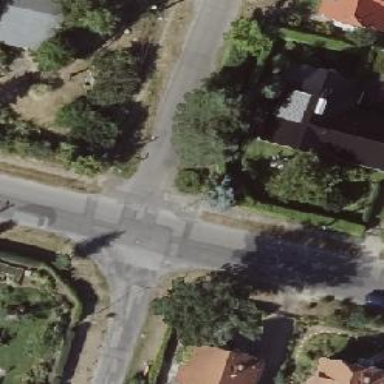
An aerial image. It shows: Residential road.